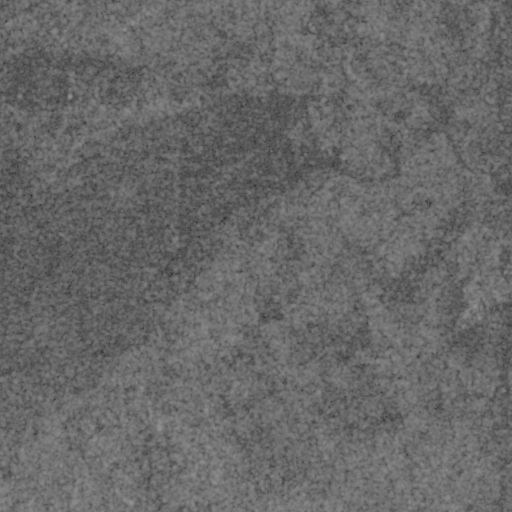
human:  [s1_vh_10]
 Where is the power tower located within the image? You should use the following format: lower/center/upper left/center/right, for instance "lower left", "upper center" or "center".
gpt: The power tower is located in the right of the image.
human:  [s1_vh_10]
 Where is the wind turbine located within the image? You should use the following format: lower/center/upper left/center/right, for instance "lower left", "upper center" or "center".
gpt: The wind turbine is located in the upper left of the image.
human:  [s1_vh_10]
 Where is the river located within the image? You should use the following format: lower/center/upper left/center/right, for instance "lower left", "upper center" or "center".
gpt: The river is located in the lower of the image.
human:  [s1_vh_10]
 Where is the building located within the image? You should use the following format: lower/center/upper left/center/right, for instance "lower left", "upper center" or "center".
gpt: The building is located in the upper center of the image.
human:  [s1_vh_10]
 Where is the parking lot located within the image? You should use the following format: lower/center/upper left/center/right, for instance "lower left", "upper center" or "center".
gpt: There is no parking lot in the image.

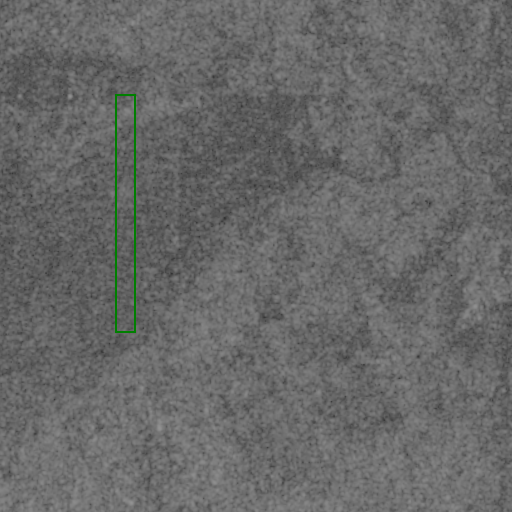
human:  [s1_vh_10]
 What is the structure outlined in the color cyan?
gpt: There is no cyan outline.
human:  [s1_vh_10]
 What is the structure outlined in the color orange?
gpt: There is no structure outlined in orange.